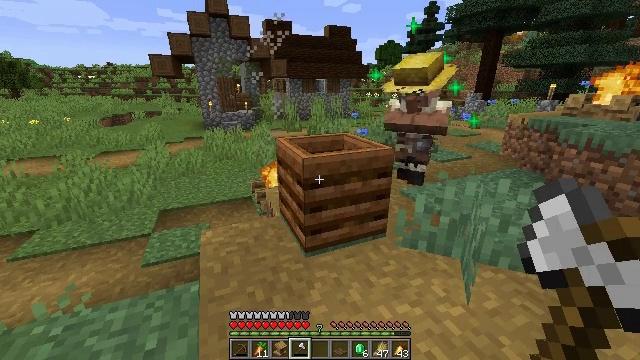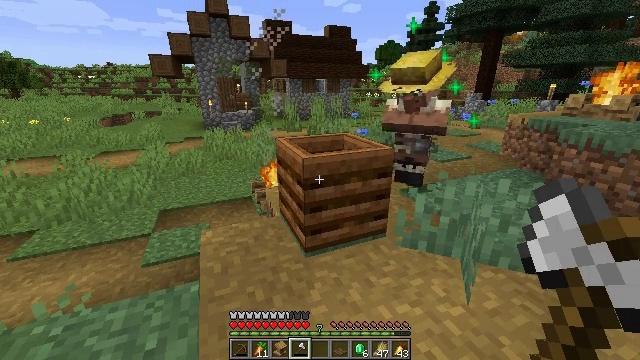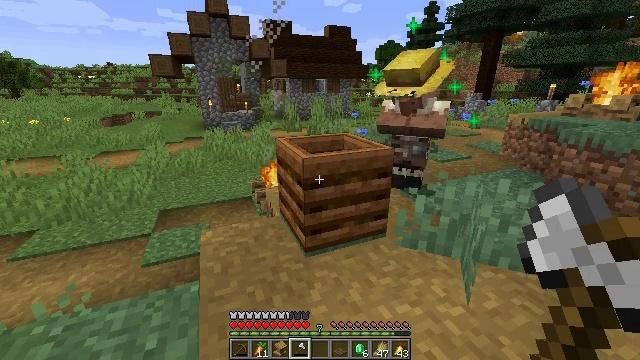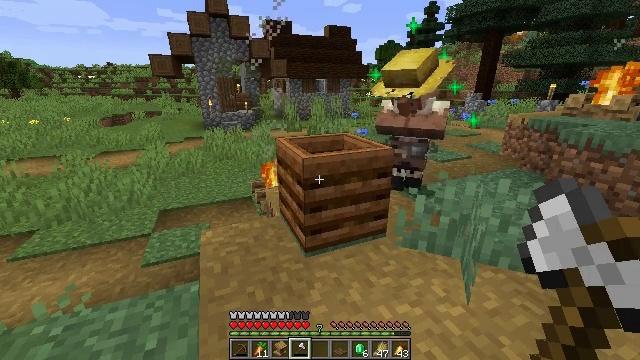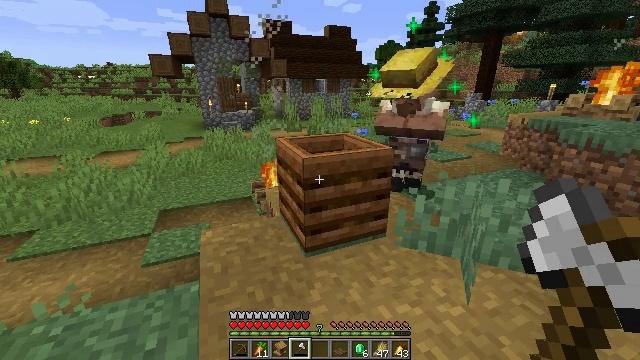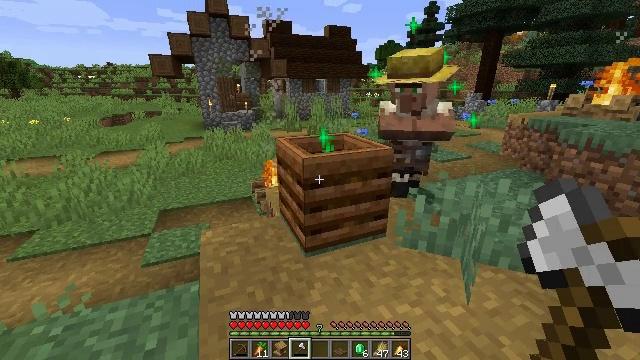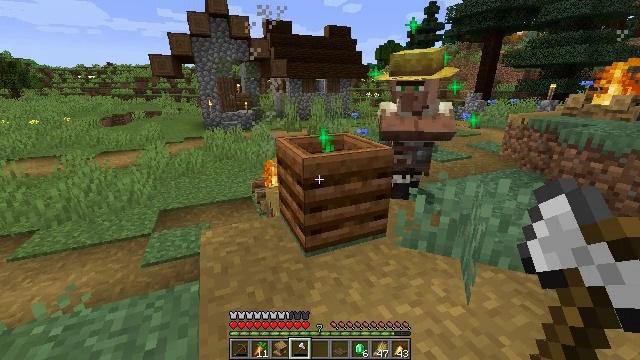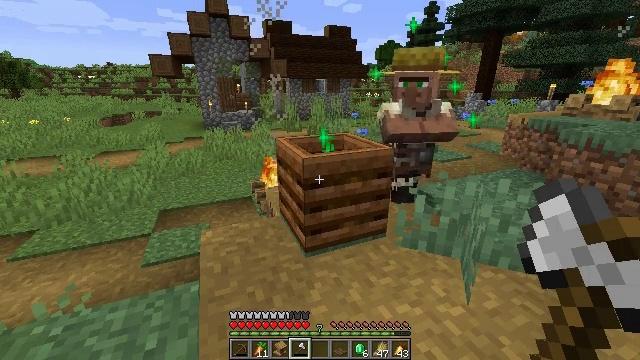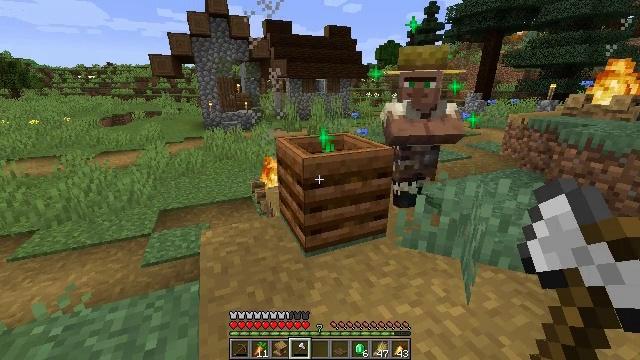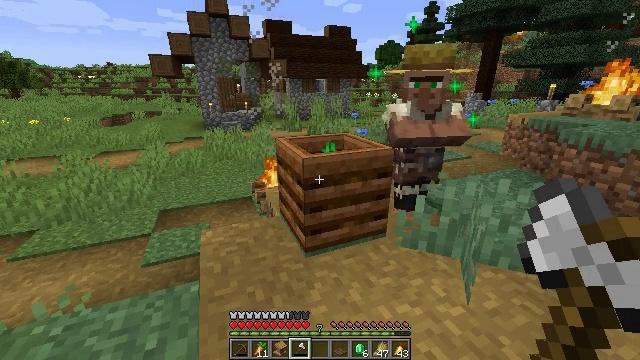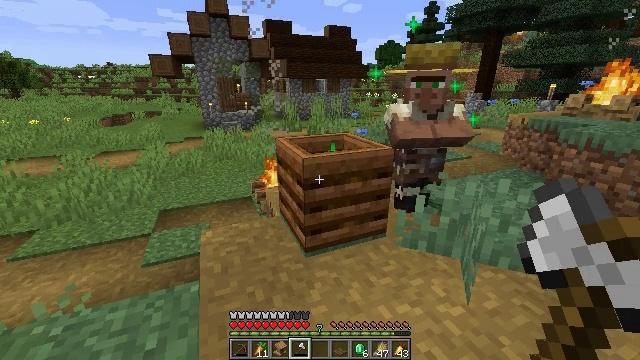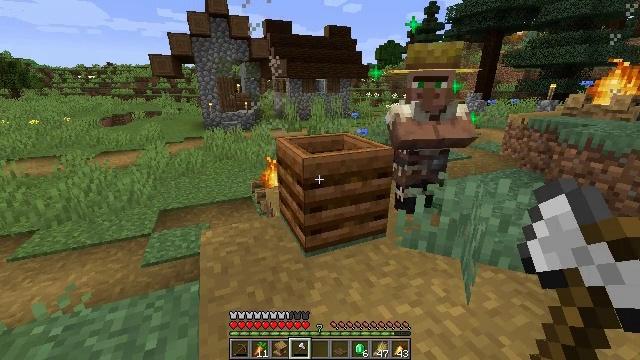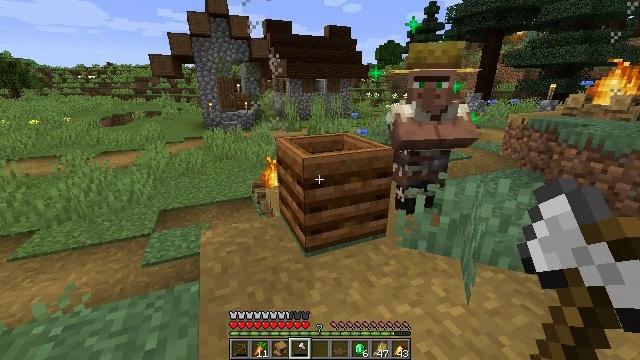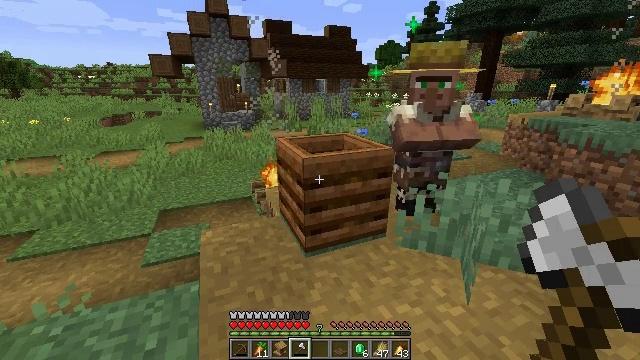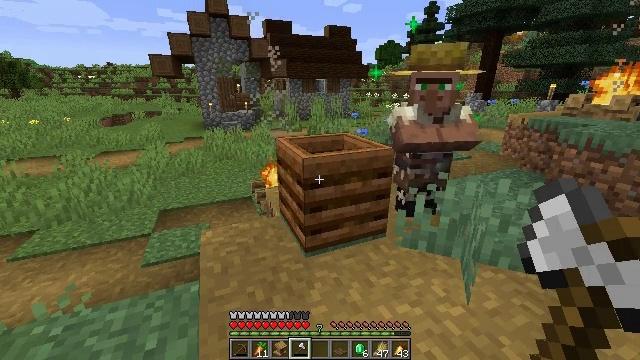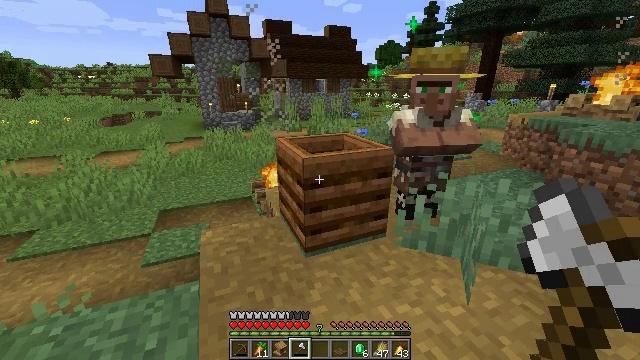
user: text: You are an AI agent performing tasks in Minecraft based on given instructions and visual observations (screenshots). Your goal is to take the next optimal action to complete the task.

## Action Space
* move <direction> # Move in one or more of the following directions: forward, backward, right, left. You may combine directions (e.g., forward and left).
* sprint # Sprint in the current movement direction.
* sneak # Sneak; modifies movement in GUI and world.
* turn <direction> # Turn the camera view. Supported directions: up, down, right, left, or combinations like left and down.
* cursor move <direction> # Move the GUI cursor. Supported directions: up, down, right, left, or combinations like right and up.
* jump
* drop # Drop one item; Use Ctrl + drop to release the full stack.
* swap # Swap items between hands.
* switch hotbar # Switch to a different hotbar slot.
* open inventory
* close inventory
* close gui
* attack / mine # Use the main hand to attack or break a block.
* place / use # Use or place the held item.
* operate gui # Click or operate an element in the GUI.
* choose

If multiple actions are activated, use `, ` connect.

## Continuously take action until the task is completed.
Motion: motion action
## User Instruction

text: Attack the composter to add it to your inventory.
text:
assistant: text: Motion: no_op
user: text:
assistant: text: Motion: no_op
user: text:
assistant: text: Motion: no_op
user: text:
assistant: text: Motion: no_op
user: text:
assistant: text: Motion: no_op
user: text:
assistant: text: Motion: no_op
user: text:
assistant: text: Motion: no_op
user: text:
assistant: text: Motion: no_op
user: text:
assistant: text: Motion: no_op
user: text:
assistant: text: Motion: no_op
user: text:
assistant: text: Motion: no_op
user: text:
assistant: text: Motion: no_op
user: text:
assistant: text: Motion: no_op
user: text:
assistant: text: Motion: no_op
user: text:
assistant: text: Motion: no_op
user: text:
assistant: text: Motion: no_op
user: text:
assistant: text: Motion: no_op
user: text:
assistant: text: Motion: no_op
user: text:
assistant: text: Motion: move forward, turn right
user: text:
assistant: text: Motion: move forward, turn right and up
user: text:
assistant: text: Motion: move forward, turn right and up
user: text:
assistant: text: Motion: turn right and up
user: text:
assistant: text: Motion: turn right and up
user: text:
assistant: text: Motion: no_op
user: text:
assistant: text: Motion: no_op
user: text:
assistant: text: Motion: use / place
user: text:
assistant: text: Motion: use / place
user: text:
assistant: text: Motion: use / place
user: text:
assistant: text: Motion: use / place
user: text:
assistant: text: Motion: no_op